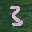
Label: 3